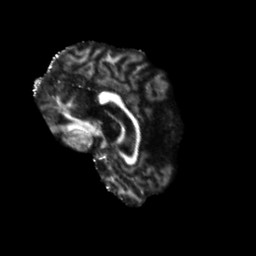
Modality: FA
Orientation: sagittal
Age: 53
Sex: female
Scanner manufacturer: siemens
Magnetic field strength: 3 T
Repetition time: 5.47 s
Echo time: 0.0854 s